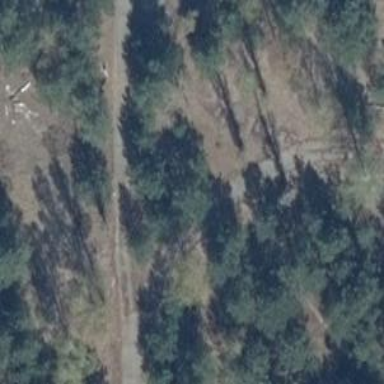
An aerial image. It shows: Paved track with grade 1 tracktype.